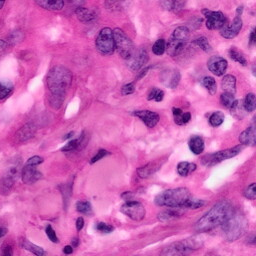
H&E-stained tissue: Pancreatic